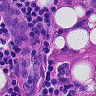
Metastatic tissue present: yes